Question: When I create a brand new Cocoa (Mac OS X) application using XCode 4.5, turning off "document based" options, and turning on "Automatic reference counting", build, without changing anything, and run using the Profiler using the "Leaks" template, I see 19.76 megs of transitory memory usage, and 2.23 megabytes in "live bytes", including 3132 CFStrings, 1371 CFBasicHash, and a few hundred odd mallocs(), including 192 kb still allocated by CoreGraphics even when the program has terminated. I see all this in the "Allocations" timeline, but no output in the "Leaks" timeline. I find this disparity confusing.
I would like to know, for example, with a simple Cocoa base reference application, if possible, and if not, then I would like to know what the reference technique is to know which leaks are mine, and which are expected.
Note that with a Foundation-framework linked command line tool, the number of "out of the box leaks" is much simpler, only about 18 mallocs(), totalling 1.06 kb, so it seems that AppKit (Cocoa) is the origin of most of the default "live objects still on the heap at the end of the program, that are somehow, not leaks".
Is there some way to make a simple non-leaking Cocoa base reference application or does the framework itself leak so much (perhaps intentionally) that in fact, this is impossible?
Yes, I am aware of static analysis. Yes, I am aware of garbage collection. If someone wants to not use garbage collection, but only ARC, and wants to really see at runtime what has leaked, can that person do so, without having to ignore 14799 or so leaks in the foundation and frameworks?
Source #1 of my own confusion is, as suggested, that I'm looking at the wrong timeline... However, in my own defense (or to explain my confusion), I have always considered any object which is still allocated on the heap at the end of program execution as a leak, a rule which is commonly observed in the Pascal (Delphi) and C++ world, and indeed on most non-garbage-collected languages on Linux and Windows. Maybe that's not a "leak" in the Objective-C world at all? Is a "living item" in the memory timeline still "active on the heap", and how is that different from a leak? The fact that my AppController is never told to "dealloc" was surprising to me too, but is "to be expected", I'm told.

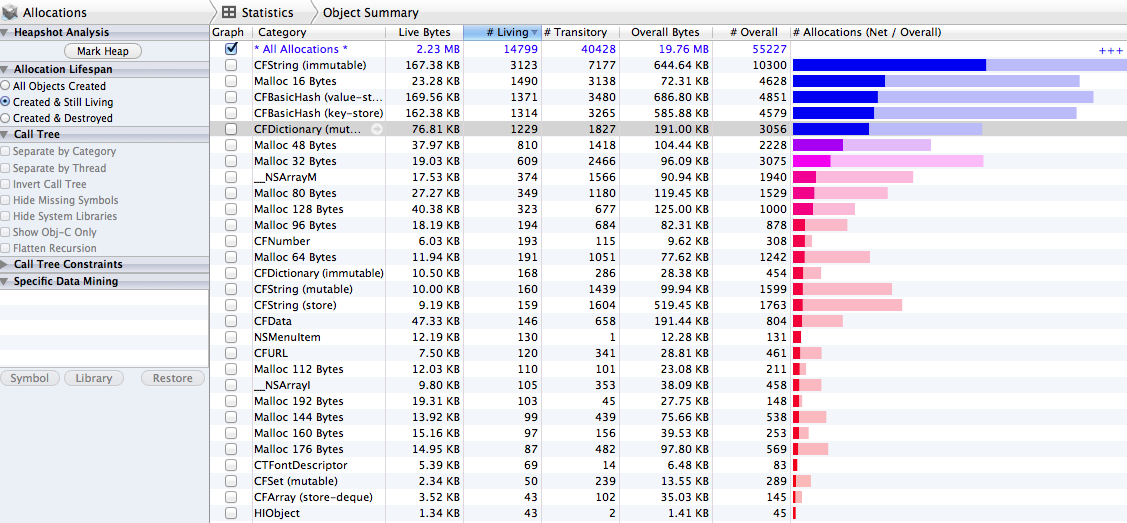
Answer: Those look like objects that are "Created and still living." These are NOT leaks, but simply objects that have not finished their life cycle. Since the application is still running, there will always be a set of objects that are still living, but still have pointers to them.
A leak is an object that still lives, but has no pointers to it. Without a pointer, you cannot return that portion of memory to the OS.
To see actual leaks, look at the Leaks timeline in the upper portion of Instruments. When a leak occurs, you will see a red bar in this timeline. Set the inspection range around this bar to view details about the leak below